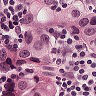
Metastatic tissue present: yes